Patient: sex M, age 64
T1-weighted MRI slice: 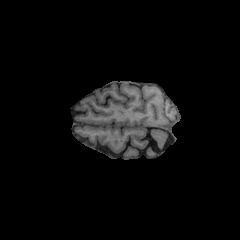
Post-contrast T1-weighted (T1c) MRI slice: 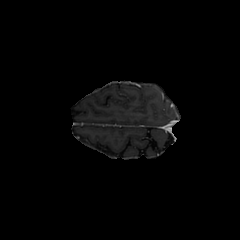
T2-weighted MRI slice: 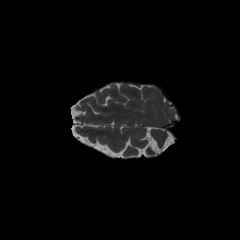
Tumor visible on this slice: no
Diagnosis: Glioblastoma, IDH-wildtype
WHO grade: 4